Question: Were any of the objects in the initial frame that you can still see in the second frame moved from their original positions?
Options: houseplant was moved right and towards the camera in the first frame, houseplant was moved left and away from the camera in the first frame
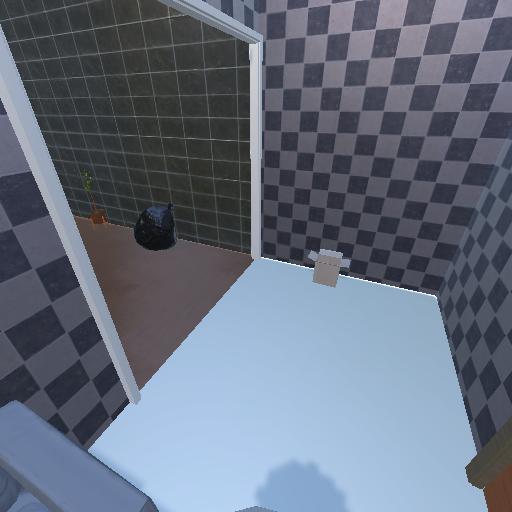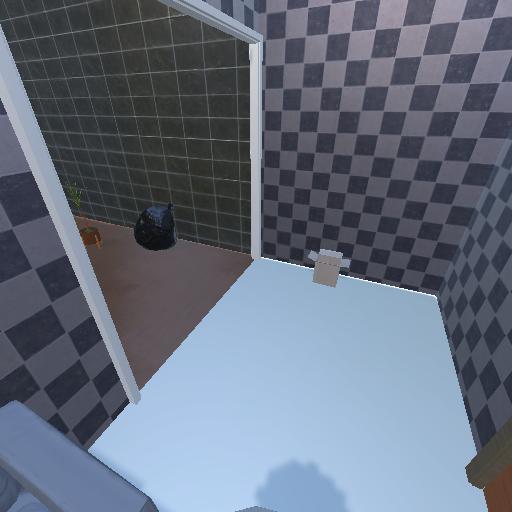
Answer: houseplant was moved right and towards the camera in the first frame